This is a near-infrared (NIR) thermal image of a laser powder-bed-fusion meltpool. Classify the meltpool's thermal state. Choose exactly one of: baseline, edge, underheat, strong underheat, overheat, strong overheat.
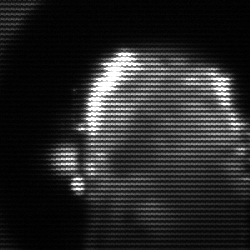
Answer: baseline